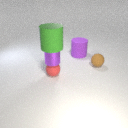
small red rubber sphere to the left of small brown rubber sphere